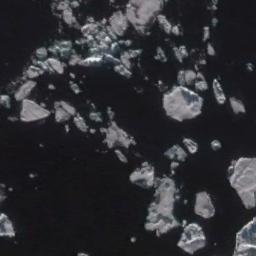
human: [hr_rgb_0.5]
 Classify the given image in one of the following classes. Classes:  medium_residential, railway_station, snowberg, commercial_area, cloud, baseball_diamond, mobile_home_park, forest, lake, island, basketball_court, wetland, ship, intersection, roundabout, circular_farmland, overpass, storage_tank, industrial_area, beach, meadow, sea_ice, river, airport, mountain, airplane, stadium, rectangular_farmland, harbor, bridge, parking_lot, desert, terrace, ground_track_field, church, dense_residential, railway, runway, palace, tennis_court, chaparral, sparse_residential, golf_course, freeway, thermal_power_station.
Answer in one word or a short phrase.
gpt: sea_ice